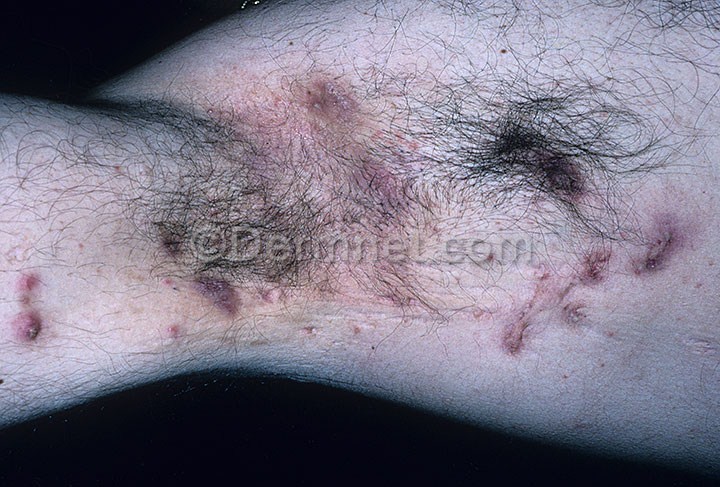
Disease: Acne and Rosacea Photos